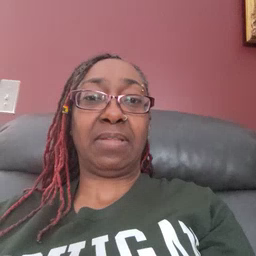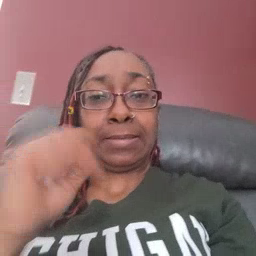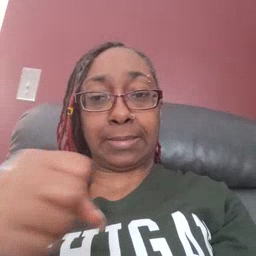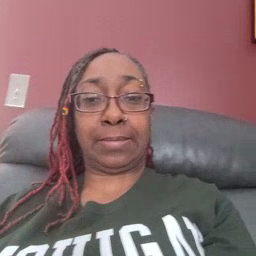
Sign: yes